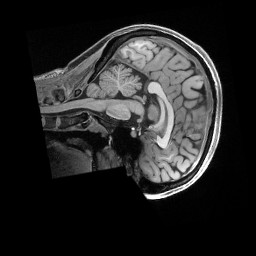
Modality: T1w
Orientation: sagittal
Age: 24
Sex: female
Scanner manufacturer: siemens
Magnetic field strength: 3 T
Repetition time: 2.5 s
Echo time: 0.00296 s